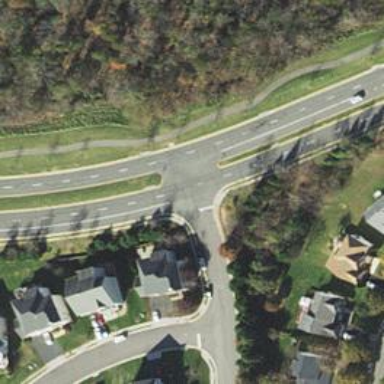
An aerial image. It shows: Residential road with asphalt surface and sidewalk on the left.